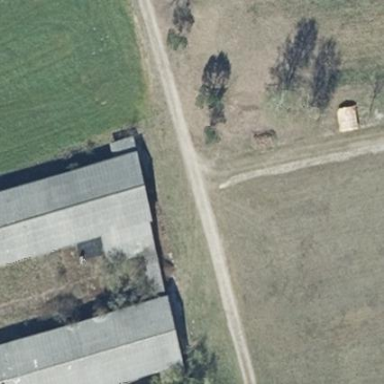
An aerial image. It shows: Gabled roof of grey-colored farm auxiliary building with its roof oriented along the structure.